Interaction volume radius: 10 \u00c5
Interaction volume height: 30 \u00c5
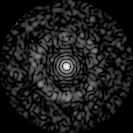
Disorder parameter: 0.8342